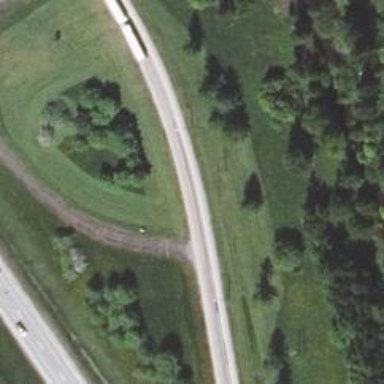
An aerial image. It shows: Tertiary trunk_link highway.